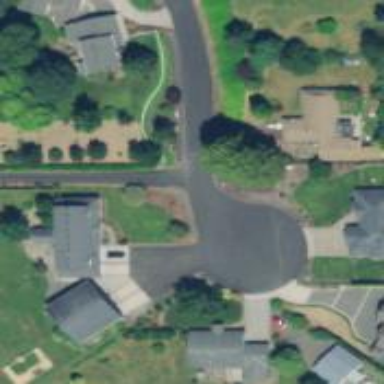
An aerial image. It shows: Turning circle on the road.